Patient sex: M
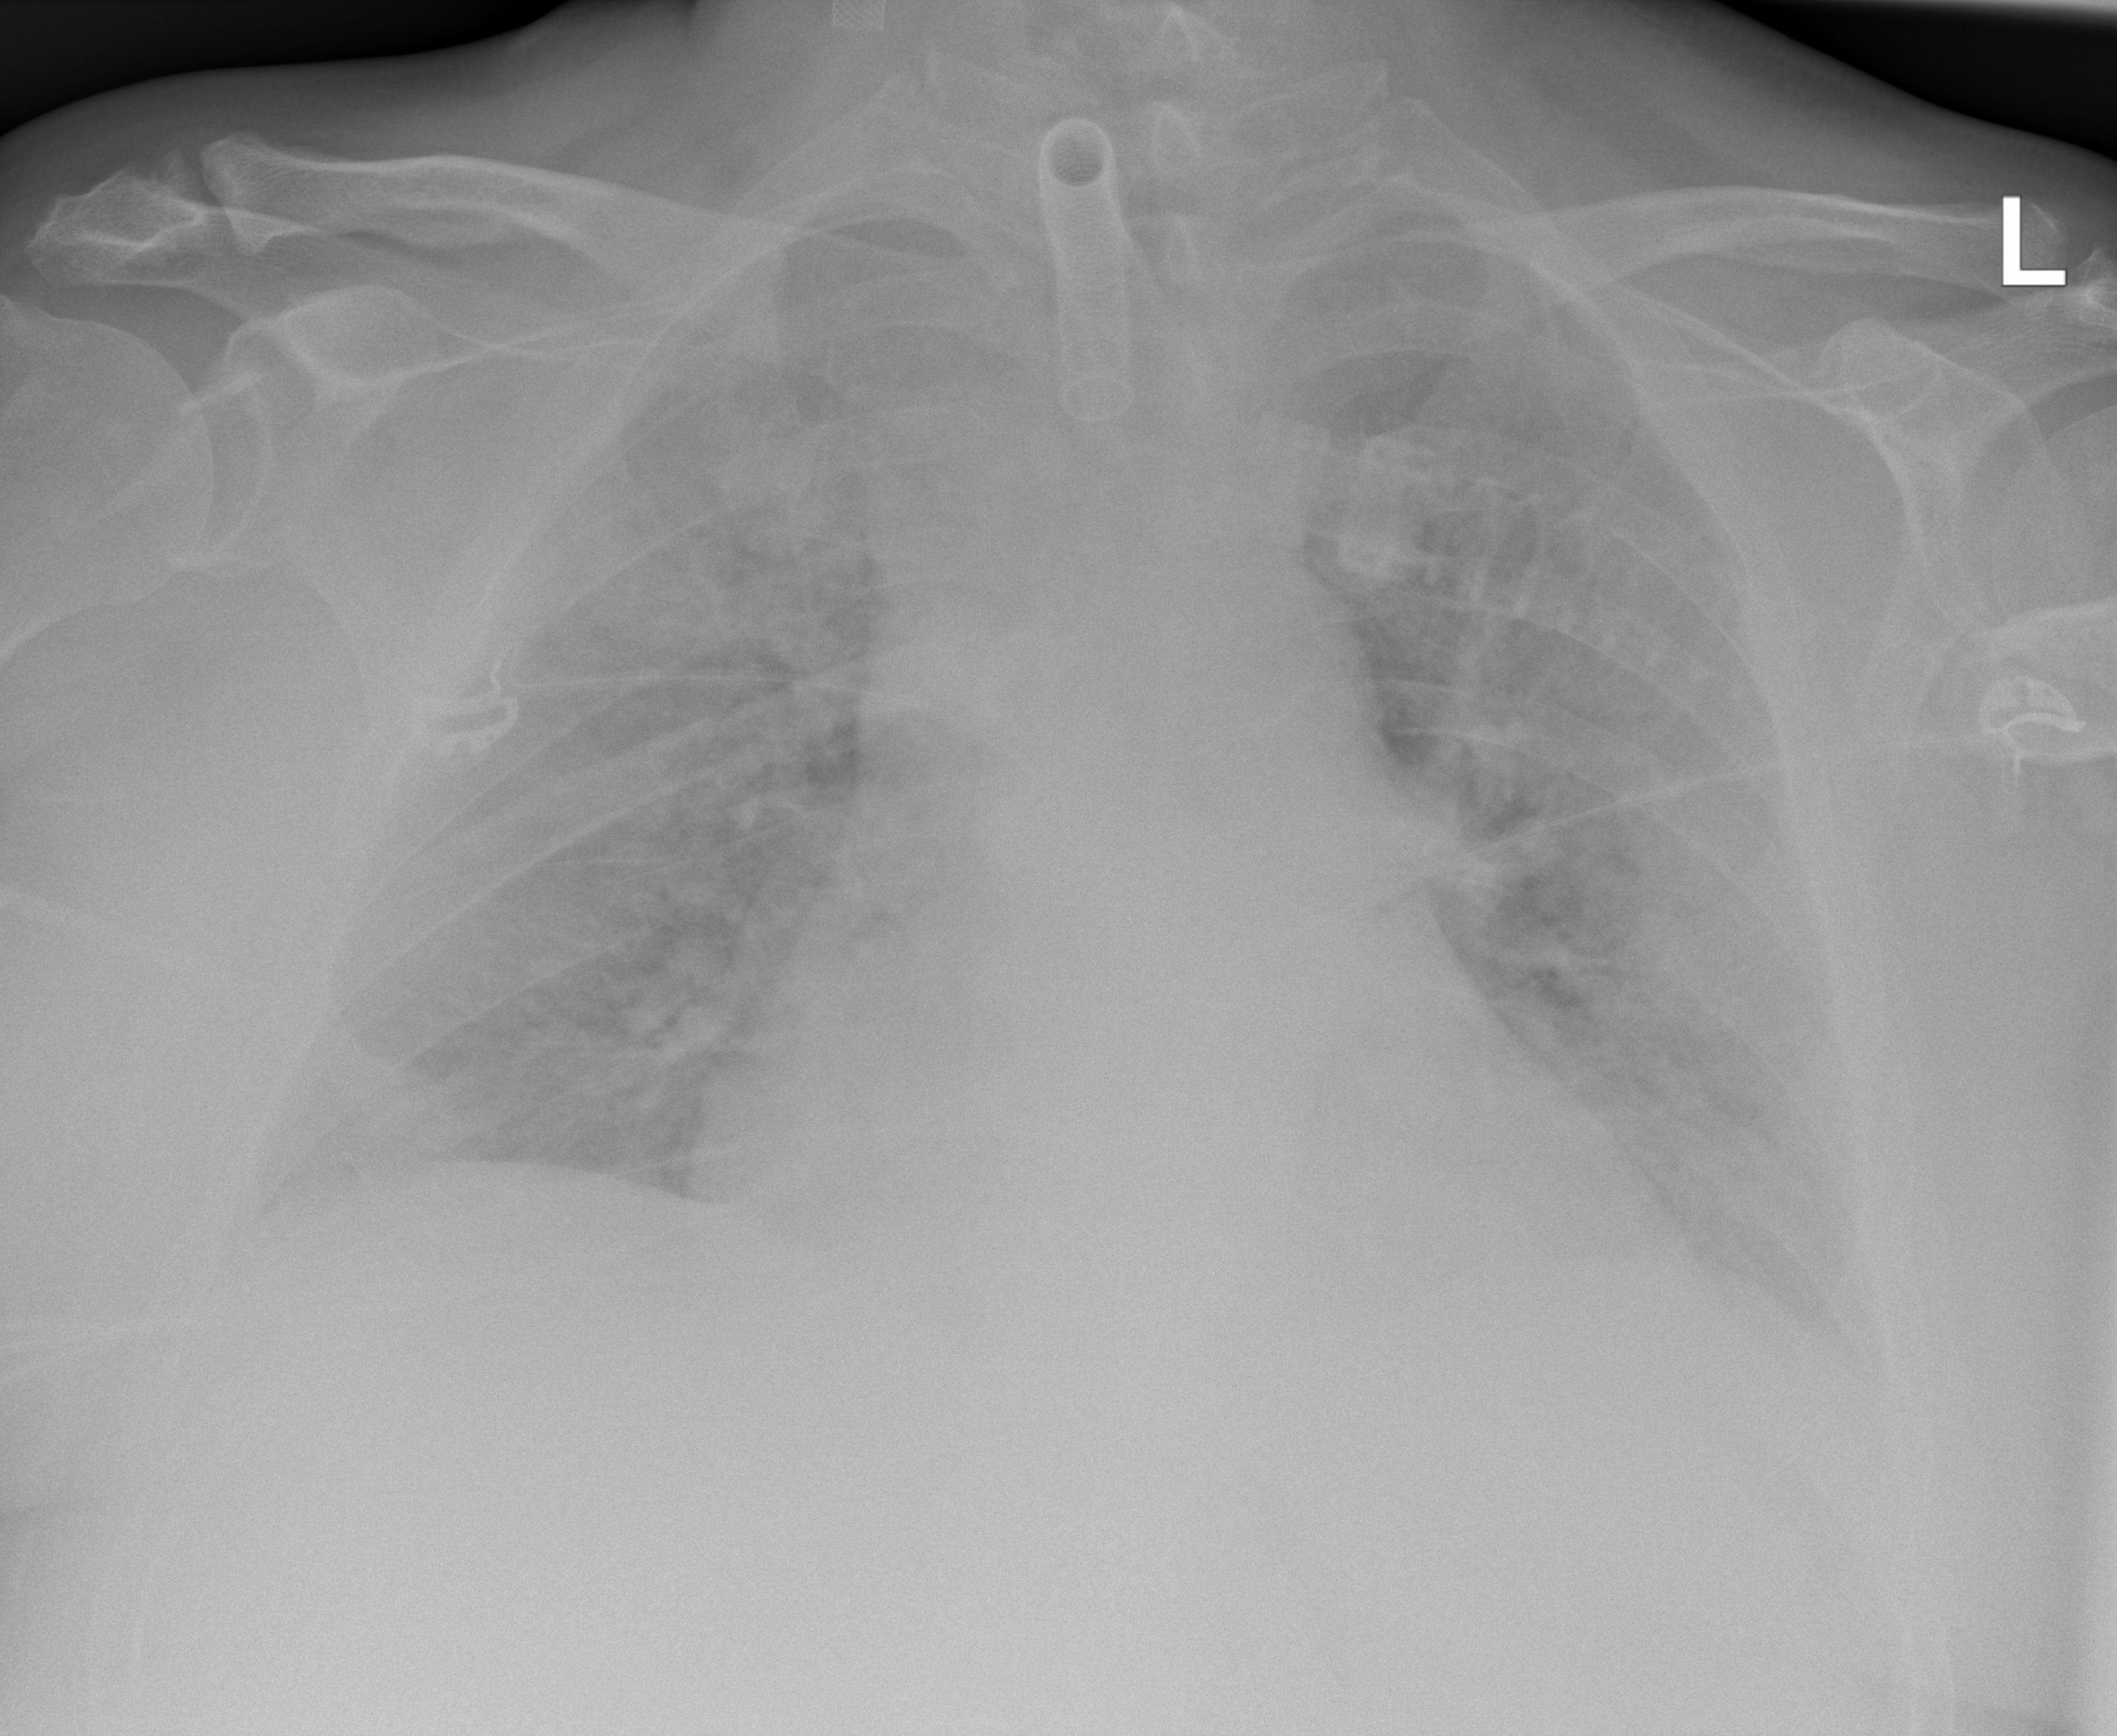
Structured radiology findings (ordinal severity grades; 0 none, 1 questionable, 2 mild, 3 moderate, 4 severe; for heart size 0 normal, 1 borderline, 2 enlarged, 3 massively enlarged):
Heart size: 2
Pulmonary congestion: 3
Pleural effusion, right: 0
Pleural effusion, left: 0
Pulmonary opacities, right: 2
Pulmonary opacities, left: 2
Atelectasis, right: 0
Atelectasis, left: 0